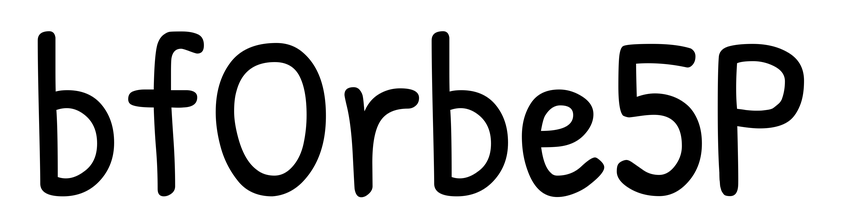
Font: PatrickHand-Regular